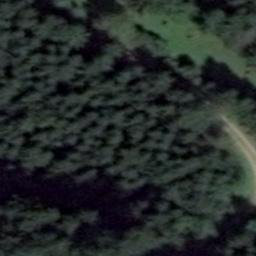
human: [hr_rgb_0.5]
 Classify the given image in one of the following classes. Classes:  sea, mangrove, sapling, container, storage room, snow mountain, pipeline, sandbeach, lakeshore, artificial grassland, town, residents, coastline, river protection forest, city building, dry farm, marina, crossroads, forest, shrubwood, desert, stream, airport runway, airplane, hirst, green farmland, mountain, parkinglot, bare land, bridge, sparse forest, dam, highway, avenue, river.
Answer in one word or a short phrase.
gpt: forest